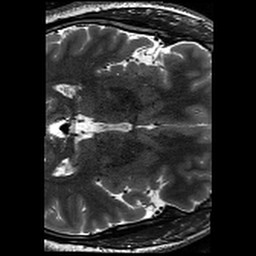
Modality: T2w
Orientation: axial
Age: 27
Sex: male